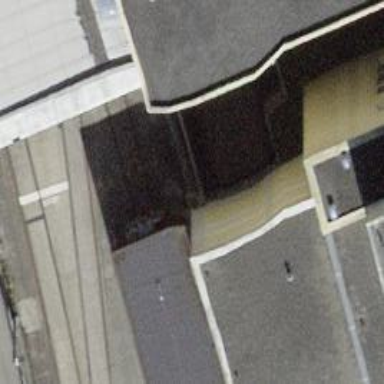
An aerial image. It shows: Tunnel under the road used for service purposes.